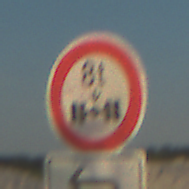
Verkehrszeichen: TatsaechlicheAchslast
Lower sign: RichtungsangabeDurchPfeile2
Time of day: SunriseSunset
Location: Outdoor (Beach)
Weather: Clear
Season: NotSpecified
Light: Natural